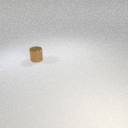
small brown metal cylinder